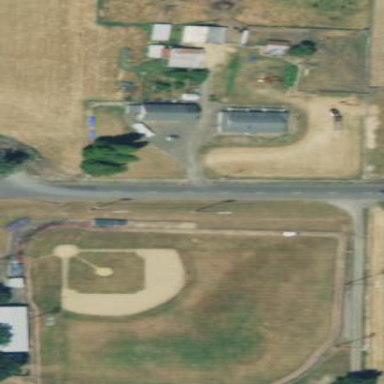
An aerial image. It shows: Baseball pitch for leisure land activities.